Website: lowes
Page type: billing-address
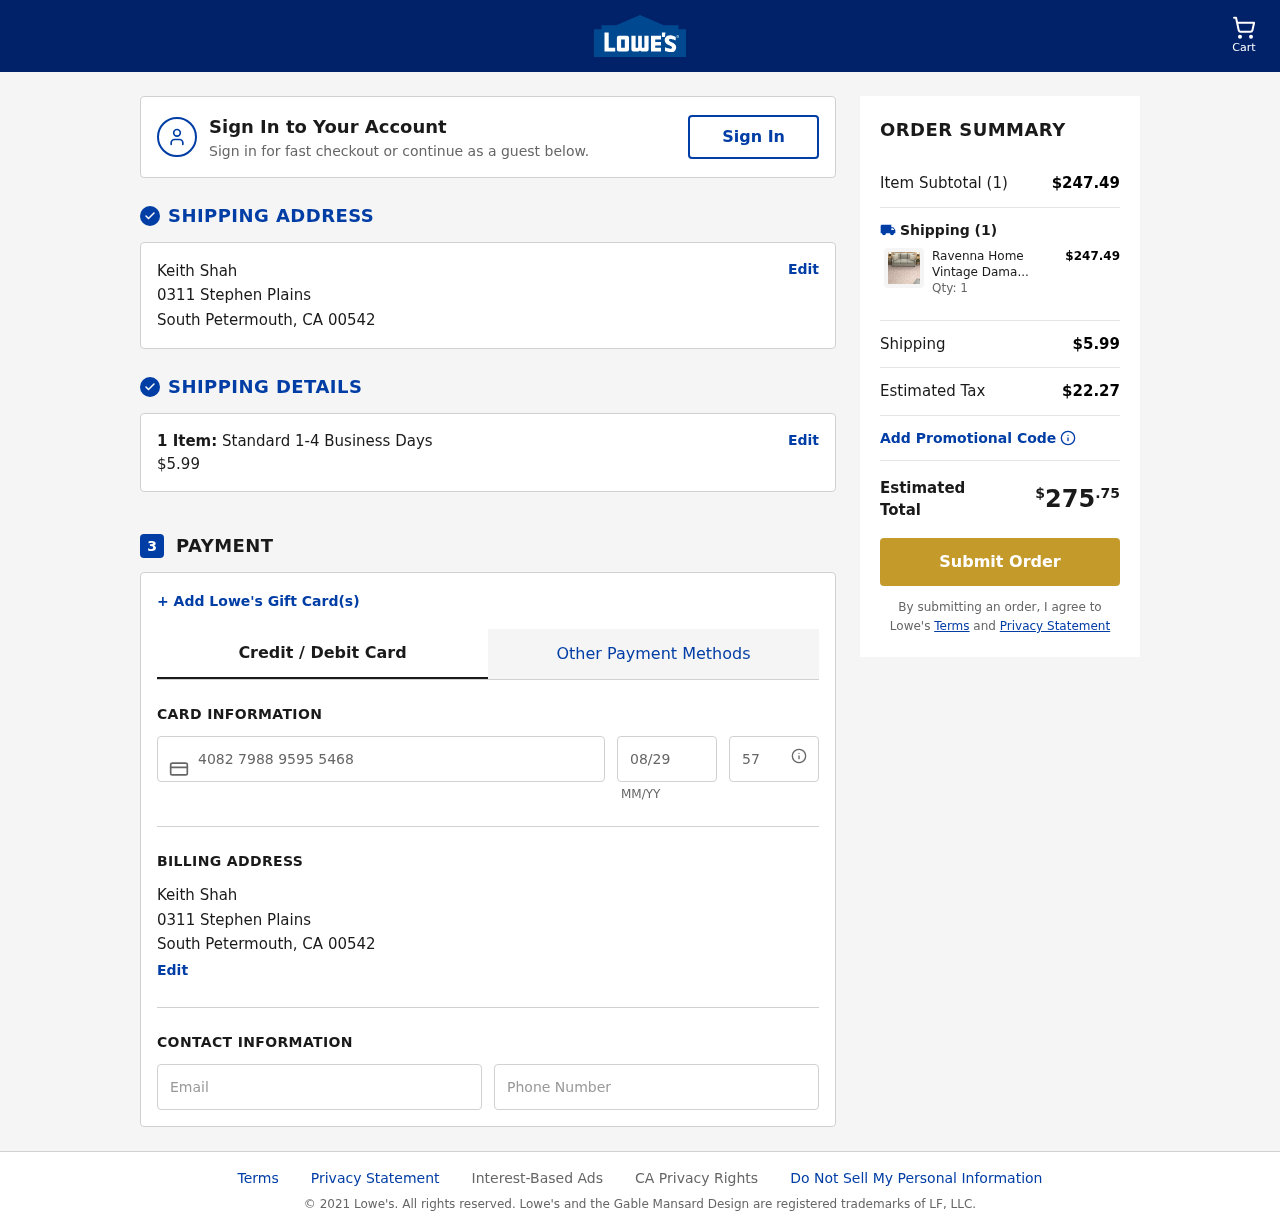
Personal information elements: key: PII_CARD_CVV
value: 579
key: PII_CARD_EXPIRY
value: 08/29
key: PII_CARD_NUMBER
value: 4082 7988 9595 5468
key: PII_CITY
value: South Petermouth
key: PII_EMAIL
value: keith_shah@hotmail.com
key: PII_FULLNAME
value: Keith Shah
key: PII_PHONE
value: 4996345154
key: PII_POSTCODE
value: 00542
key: PII_STATE_ABBR
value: CA
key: PII_STREET
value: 0311 Stephen Plains
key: PII_FULLNAME2
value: Keith Shah
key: PII_CITY2
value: South Petermouth
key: PII_STATE_ABBR2
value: CA
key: PII_POSTCODE_FULL
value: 00542
Product elements: key: PRODUCT1_NAME
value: Ravenna Home Vintage Damask Patterned Rug, 7'10" x 9'10", Pink on Ivory
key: PRODUCT1_PRICE
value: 247.49
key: PRODUCT1_QUANTITY
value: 1
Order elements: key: ORDER_NUM_ITEMS
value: Cart
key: ORDER_NUM_ITEMS
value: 1 Item:
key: ORDER_NUM_ITEMS
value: Item Subtotal (1)
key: ORDER_SHIPPING_COST
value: $5.99
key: ORDER_SUBTOTAL
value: $247.49
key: ORDER_TAX
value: $22.27
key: ORDER_TOTAL
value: $275.75